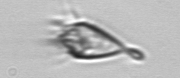
Label: Paratontonia_gracillima